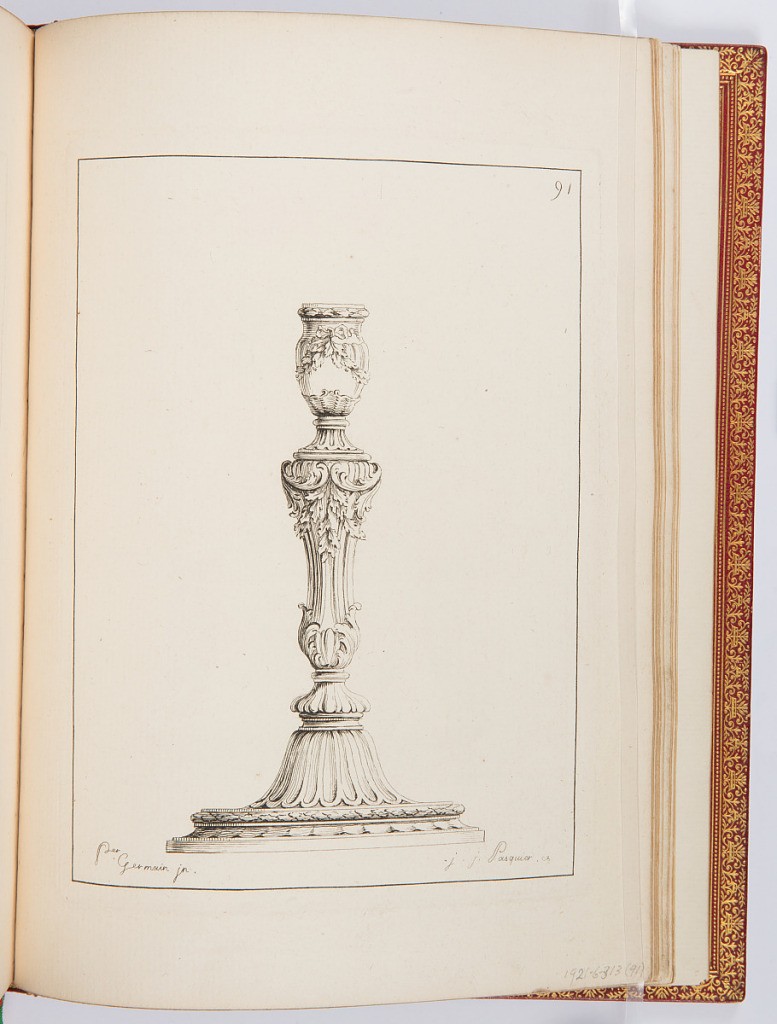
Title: Flambeau de toilette
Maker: Pierre Germain, French, 1703 - 1783
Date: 1748
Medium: Etching on laid paper
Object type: Print
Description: Design for a candelstick decorated with ornament motifs including garland, bound leaf, rinceaux, fluting, and scalloping. The plate is signed and numbered.